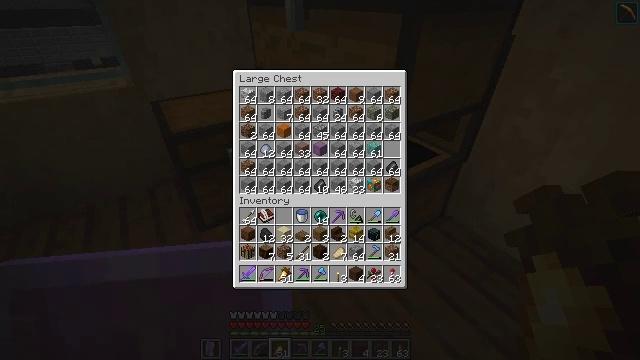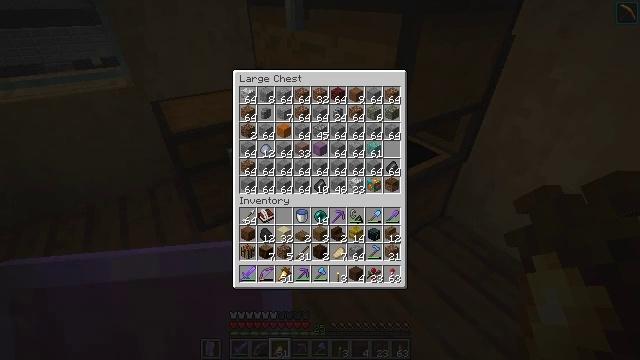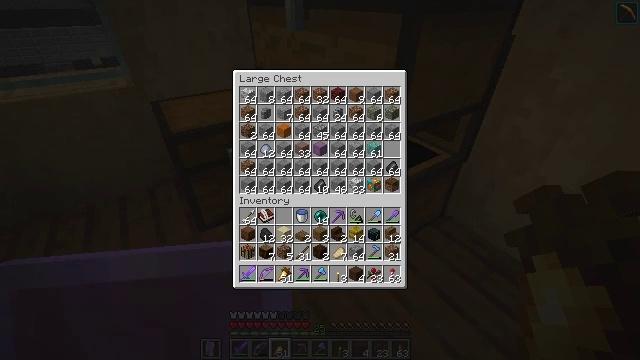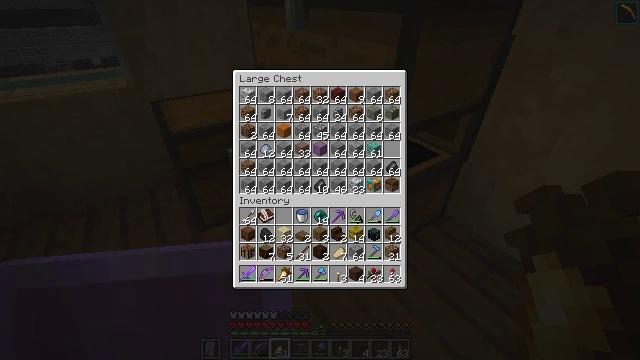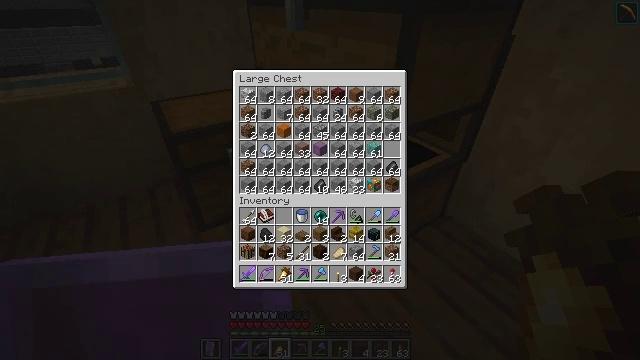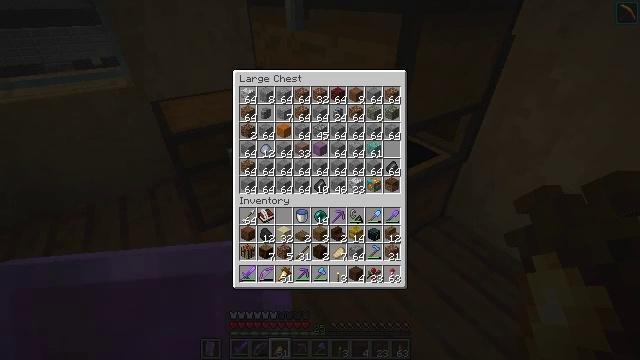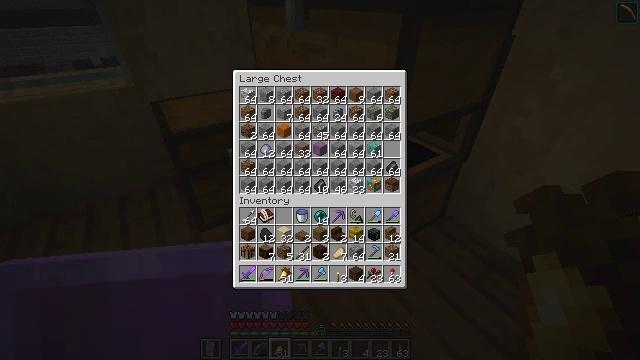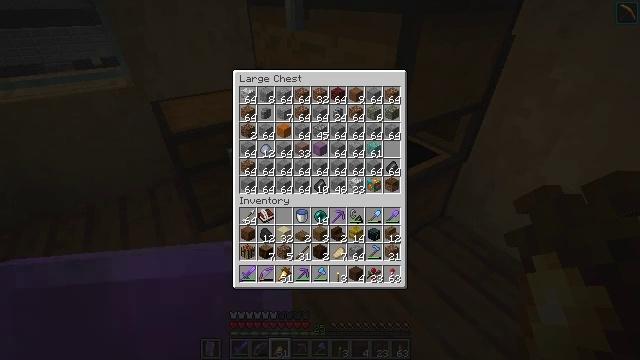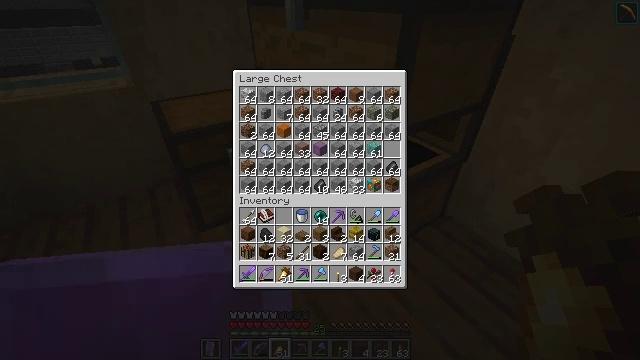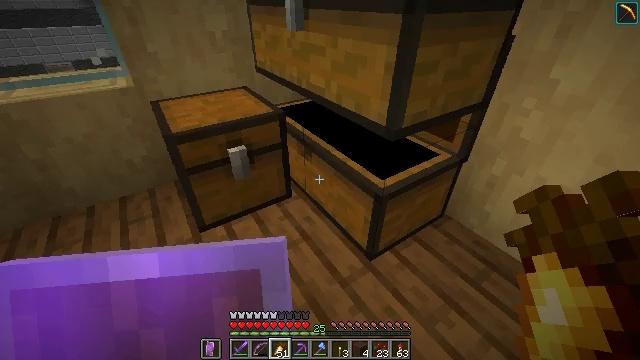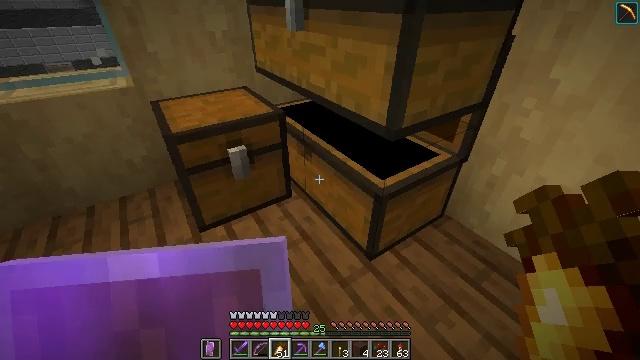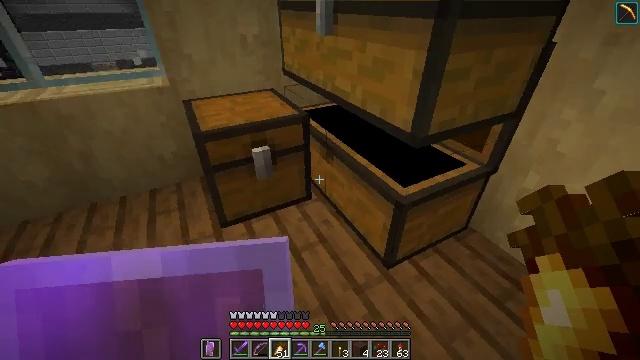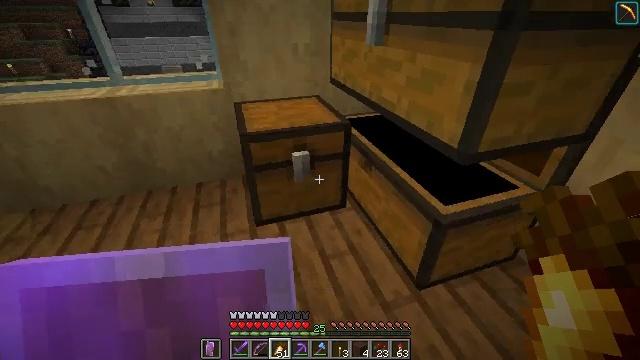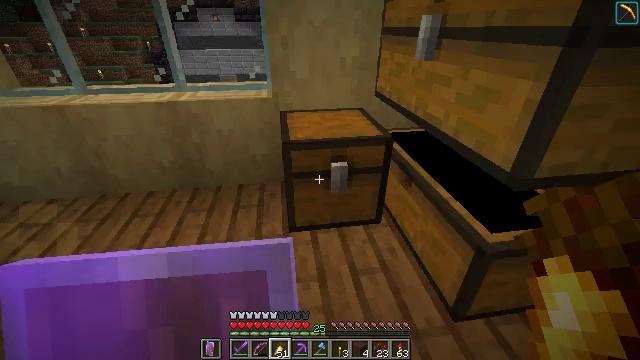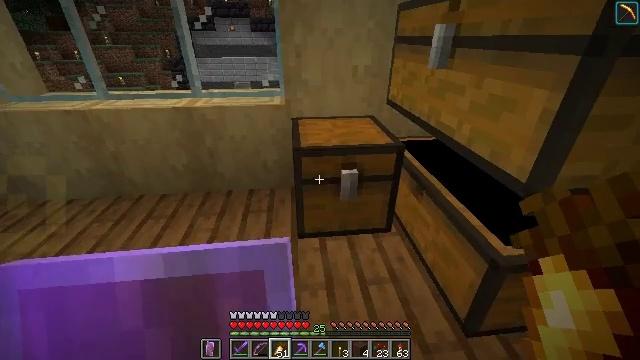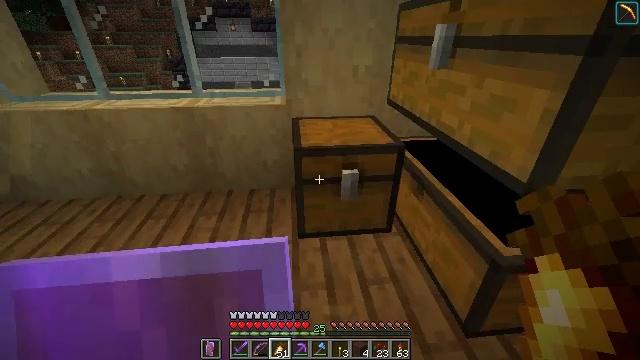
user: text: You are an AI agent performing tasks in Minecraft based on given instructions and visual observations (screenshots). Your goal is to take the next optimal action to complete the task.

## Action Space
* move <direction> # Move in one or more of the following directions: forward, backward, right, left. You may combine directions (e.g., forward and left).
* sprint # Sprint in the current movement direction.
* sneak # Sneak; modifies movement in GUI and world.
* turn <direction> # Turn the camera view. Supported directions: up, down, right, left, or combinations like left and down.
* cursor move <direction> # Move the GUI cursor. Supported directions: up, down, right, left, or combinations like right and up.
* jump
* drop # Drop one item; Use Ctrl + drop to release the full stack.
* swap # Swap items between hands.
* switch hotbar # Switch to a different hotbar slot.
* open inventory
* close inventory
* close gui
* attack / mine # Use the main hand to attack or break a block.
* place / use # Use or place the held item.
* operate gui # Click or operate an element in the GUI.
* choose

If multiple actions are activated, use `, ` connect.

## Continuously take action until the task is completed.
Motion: motion action
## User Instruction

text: Open crafting grid to make brown concrete powder.
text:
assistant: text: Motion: no_op
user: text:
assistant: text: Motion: no_op
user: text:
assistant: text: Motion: no_op
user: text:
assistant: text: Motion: no_op
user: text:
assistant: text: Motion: no_op
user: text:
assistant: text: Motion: no_op
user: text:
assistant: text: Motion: no_op
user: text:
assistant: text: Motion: no_op
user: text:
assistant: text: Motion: no_op
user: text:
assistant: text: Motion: close gui
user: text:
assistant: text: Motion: turn left
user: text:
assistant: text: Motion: turn left and up
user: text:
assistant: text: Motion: turn left and up
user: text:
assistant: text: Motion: turn left and up
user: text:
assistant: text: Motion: no_op
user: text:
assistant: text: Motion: no_op
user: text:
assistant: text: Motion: use / place
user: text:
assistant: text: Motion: use / place
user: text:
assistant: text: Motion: no_op
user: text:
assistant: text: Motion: no_op
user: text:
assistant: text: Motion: no_op
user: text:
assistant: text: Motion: open gui
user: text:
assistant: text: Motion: no_op
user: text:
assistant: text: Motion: no_op
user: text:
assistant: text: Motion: no_op
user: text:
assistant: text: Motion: no_op
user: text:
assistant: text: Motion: no_op
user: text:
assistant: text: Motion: no_op
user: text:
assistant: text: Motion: no_op
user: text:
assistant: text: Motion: no_op